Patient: sex F, age 89
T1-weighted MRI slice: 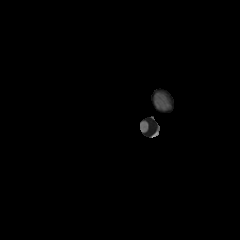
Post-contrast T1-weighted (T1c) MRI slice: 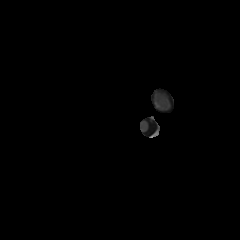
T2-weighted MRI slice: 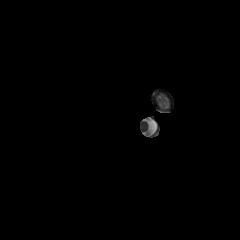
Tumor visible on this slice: no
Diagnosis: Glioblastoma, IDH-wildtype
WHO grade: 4